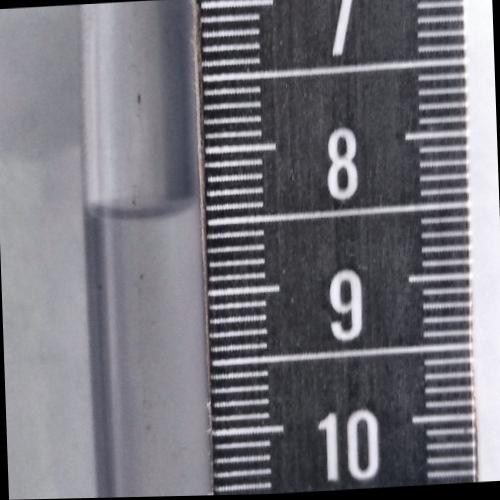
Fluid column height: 8.4 cm